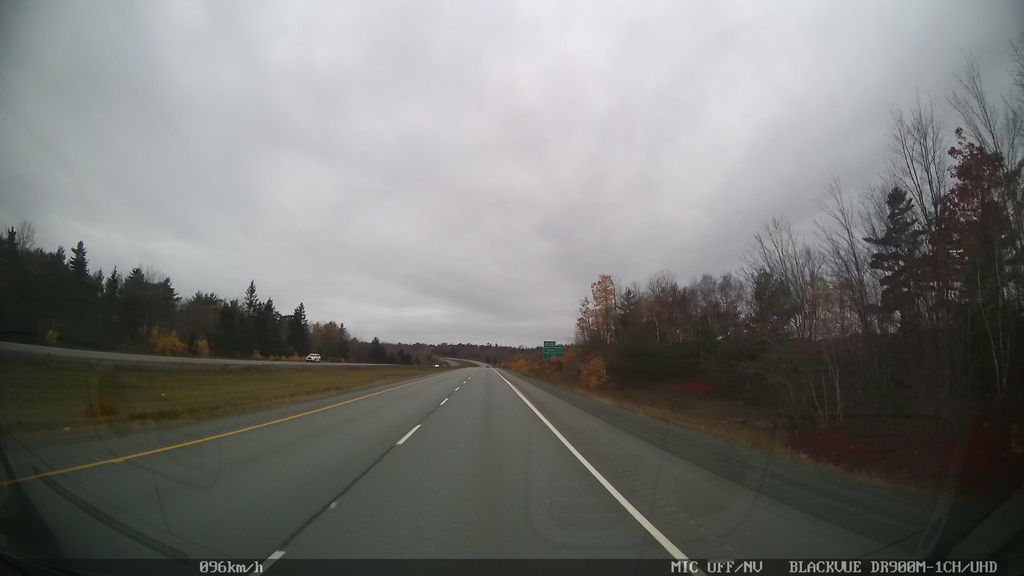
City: halifax